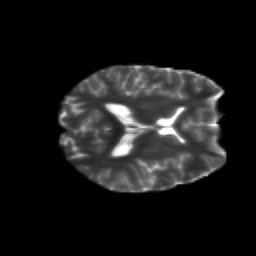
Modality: T2w
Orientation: axial
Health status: healthy
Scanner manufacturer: siemens
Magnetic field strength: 3 T
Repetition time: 10 s
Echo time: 0.092 s